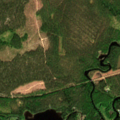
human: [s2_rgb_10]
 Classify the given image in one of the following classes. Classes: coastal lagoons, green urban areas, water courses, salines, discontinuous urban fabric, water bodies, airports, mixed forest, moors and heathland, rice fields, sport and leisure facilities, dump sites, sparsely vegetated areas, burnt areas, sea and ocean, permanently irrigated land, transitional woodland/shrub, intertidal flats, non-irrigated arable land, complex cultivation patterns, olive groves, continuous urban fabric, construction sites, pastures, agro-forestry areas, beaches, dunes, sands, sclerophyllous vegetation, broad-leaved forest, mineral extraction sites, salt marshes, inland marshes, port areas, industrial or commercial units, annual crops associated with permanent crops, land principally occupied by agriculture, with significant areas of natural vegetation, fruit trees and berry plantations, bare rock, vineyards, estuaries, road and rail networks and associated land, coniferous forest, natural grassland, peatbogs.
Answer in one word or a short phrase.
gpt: coniferous forest, transitional woodland/shrub, water bodies